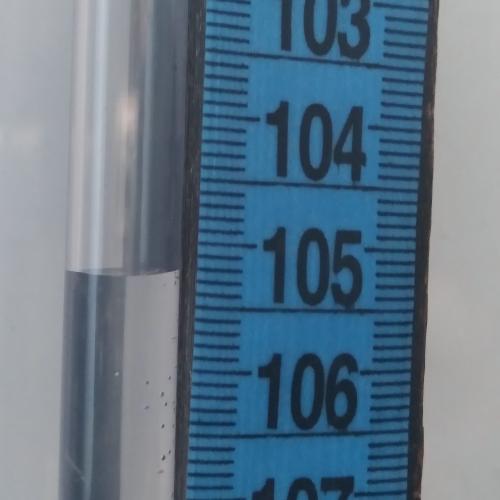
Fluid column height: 105.2 cm